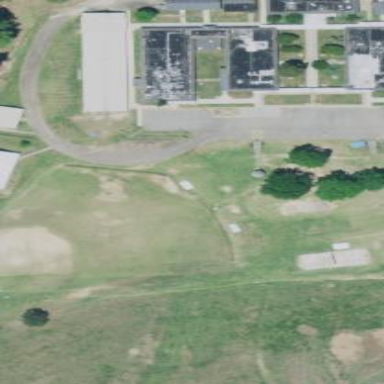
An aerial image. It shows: Baseball pitch for leisure land.